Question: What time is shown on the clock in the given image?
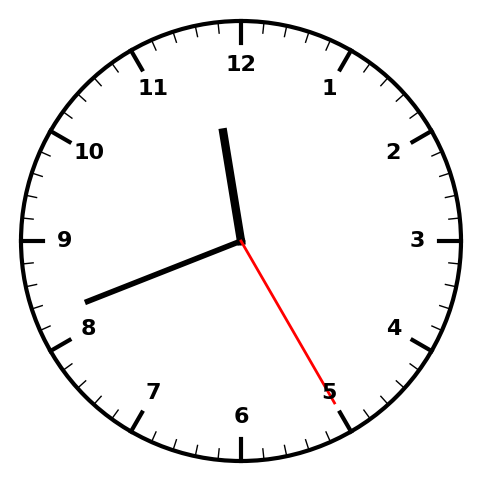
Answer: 11:41:25